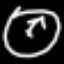
Label: clock